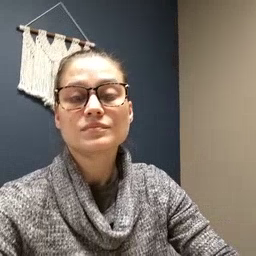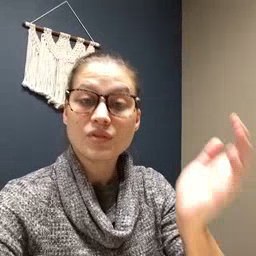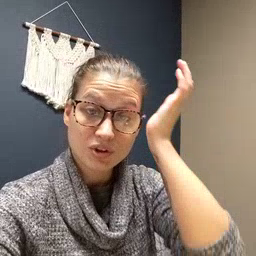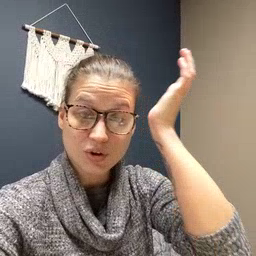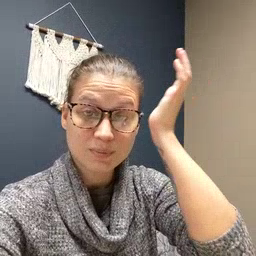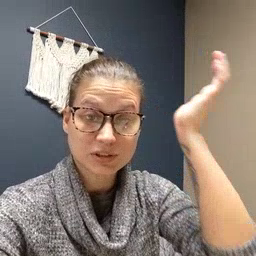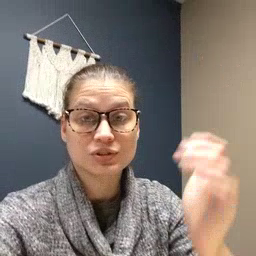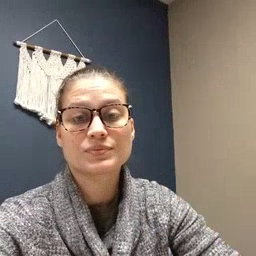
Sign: garbage